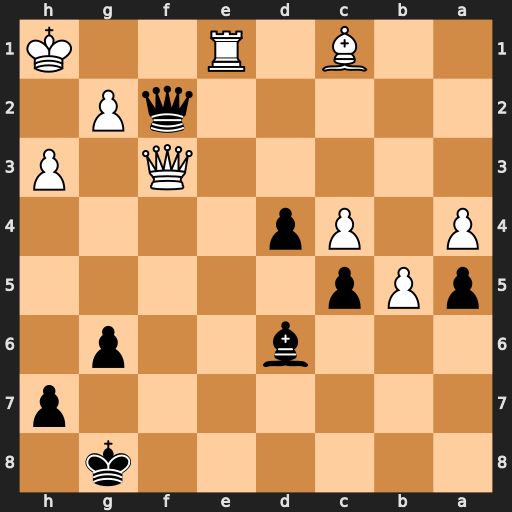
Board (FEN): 6k1/7p/3b2p1/pPp5/P1Pp4/5Q1P/5qP1/2B1R2K
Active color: b
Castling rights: -
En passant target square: -
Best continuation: Qxe1+ Qf1 Qxf1#